Field crop: maize
Growth stage: 2
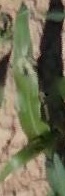
Species: maize